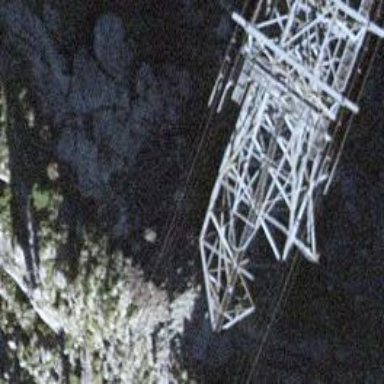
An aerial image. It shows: Cable car.